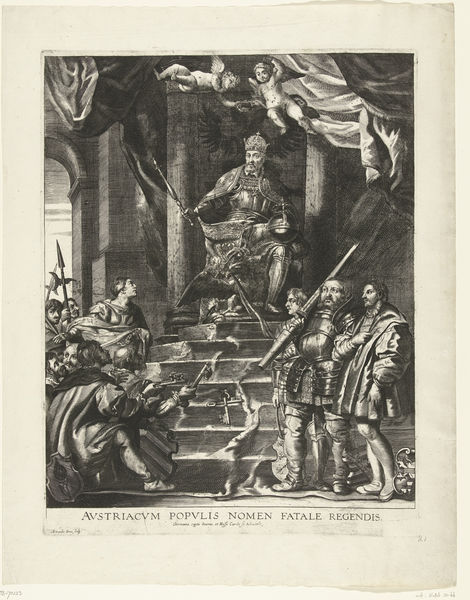
Titel: Opstandige Duitse vorsten overwonnen door Karel V; intocht van Ferdinand te Gent in 1635 (nr. 21)
Künstler: Antony van der Does
Standort: Amsterdam
Institution: Rijksmuseum
Schlagwörter: mann, männer, krone, engel, hof, treppe, kaiser, könig, lanze, stufen, druck, radierung, schwert, herrscher, ritter, rüstung, empfang, putti, zepter, szepter, regent, seriendruck, edensplitter